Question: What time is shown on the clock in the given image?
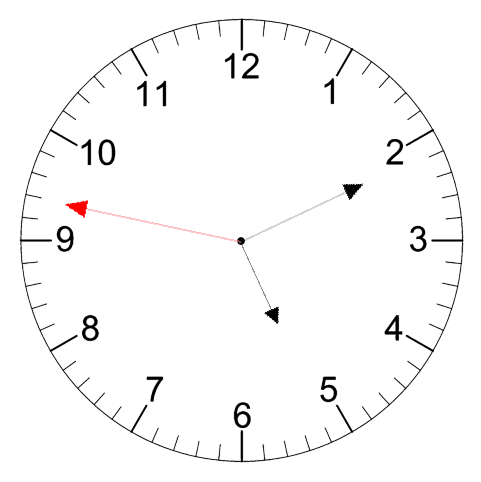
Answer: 05:10:47